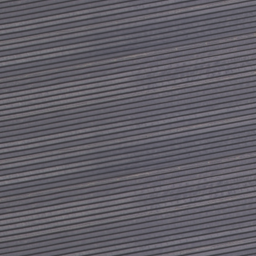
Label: agricultural